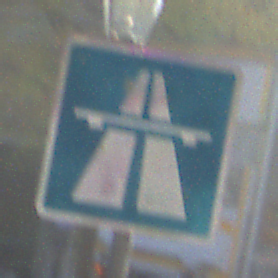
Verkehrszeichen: Autobahn
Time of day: SunriseSunset
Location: Outdoor (Urban)
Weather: PartlyCloudy
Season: Autumn
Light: Natural